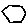
Label: hexagon